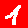
Digit: 1